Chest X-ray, AP view. Patient: 26 years old, sex M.
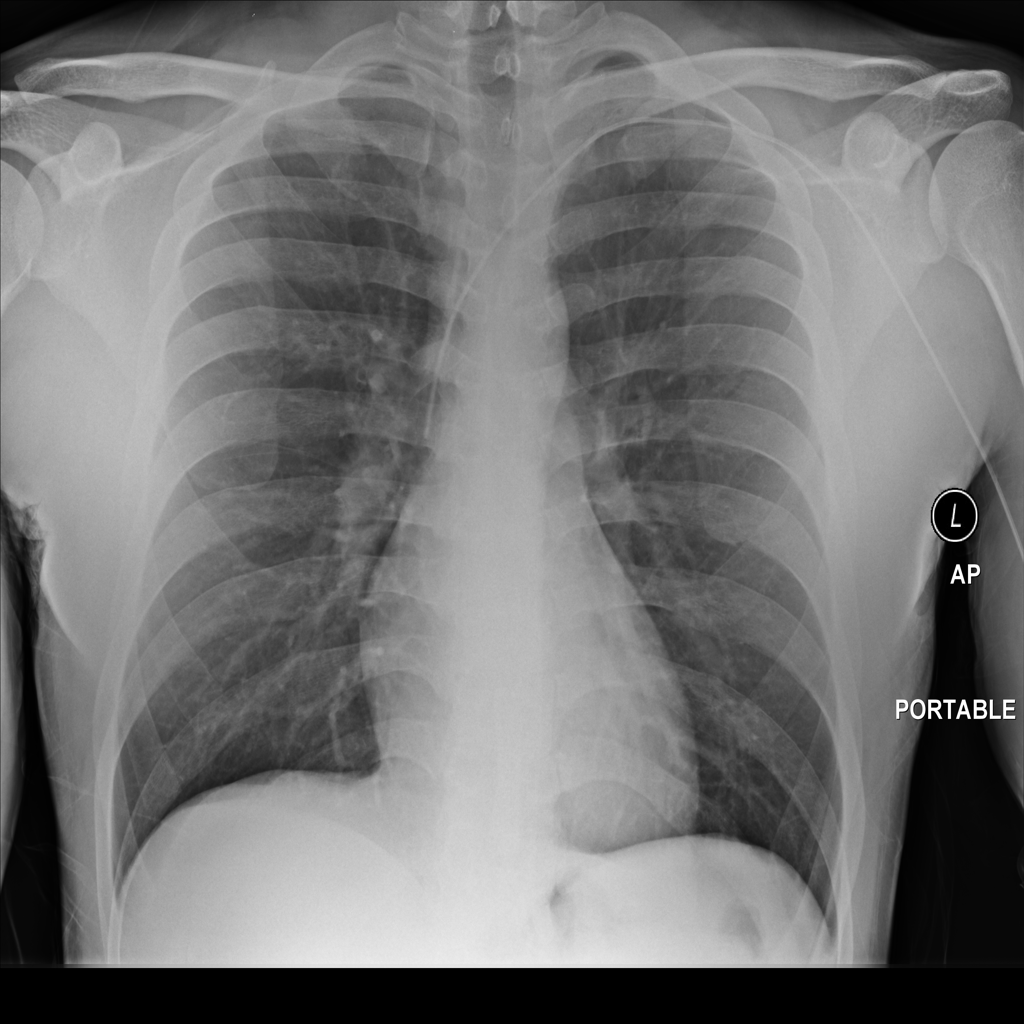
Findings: No Finding